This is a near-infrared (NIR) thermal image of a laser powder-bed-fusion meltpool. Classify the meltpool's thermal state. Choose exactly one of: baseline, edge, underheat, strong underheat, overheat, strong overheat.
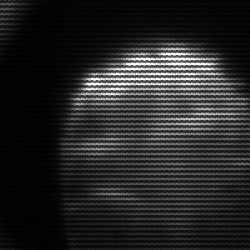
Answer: edge